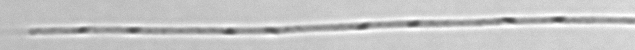
Label: Leptocylindrus